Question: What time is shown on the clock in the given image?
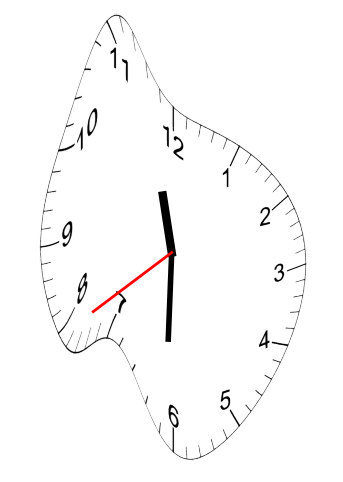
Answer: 11:30:39